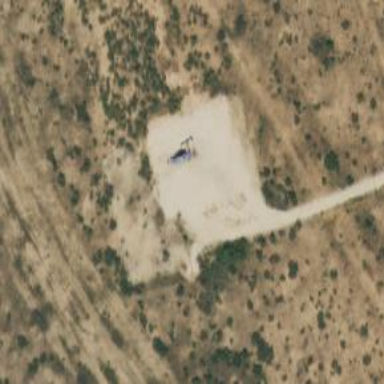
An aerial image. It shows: Petroleum well.